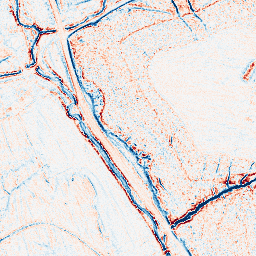
Category: edge_preserving
Decomposition family: anisotropic_diffusion
Decomposition parameters: iterations: 20
kappa: 100
gamma: 0.05
Upsampling method: quartic
Upsampling parameters: scale: 8
Upsampling scale: 8